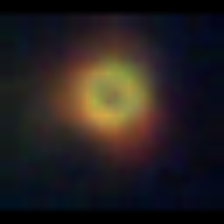
Taxon: NanoPlankton
Group: Other